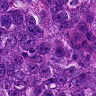
Metastatic tissue present: yes